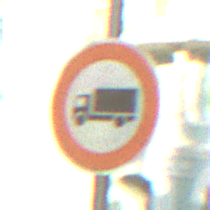
Verkehrszeichen: VerbotFuerKraftfahrzeugeUeberDreiKommaFuenfTonnen
Umgebung: Outdoor, Suburban
Tageszeit: SunriseSunset
Wetter: PartlyCloudy
Licht: Natural
Jahreszeit: NotSpecified
Kontrast: MediumContrast